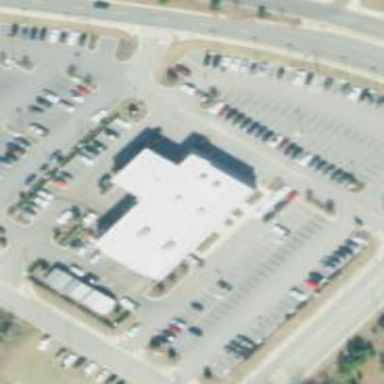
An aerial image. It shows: Building that houses car shop.